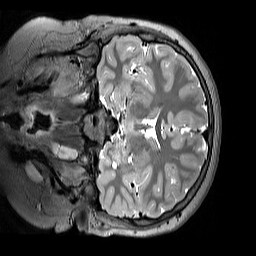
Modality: T2w
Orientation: coronal
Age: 10
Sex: male
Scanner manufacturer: siemens
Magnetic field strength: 3 T
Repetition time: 3.2 s
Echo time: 0.408 s